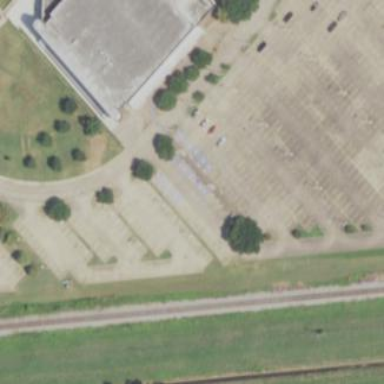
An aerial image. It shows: Parking area with concrete surface.